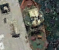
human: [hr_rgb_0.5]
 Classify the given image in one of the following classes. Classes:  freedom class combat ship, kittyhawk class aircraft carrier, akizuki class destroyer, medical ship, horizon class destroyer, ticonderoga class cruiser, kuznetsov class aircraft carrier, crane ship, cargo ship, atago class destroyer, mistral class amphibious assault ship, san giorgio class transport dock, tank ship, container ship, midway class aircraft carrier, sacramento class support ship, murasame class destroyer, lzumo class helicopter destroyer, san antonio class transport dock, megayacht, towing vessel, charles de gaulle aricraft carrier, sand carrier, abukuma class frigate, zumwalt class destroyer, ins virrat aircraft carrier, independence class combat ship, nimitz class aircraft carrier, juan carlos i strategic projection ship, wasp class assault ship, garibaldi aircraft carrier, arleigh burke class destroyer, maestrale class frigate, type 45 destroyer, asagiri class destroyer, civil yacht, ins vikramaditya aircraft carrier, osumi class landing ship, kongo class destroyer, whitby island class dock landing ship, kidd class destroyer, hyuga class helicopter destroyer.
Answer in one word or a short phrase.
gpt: Towing vessel